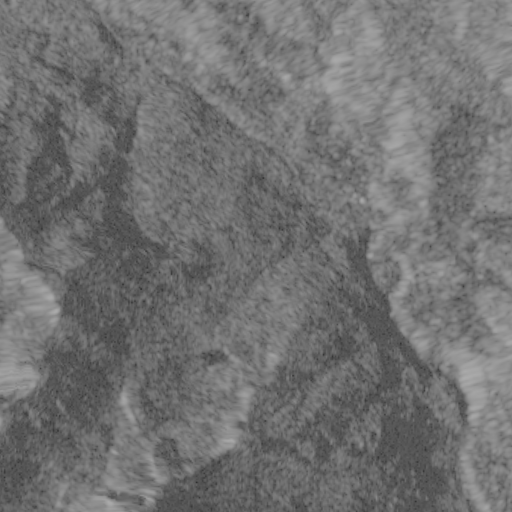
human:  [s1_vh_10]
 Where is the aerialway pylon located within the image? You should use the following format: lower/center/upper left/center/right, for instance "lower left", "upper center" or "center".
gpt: The aerialway pylon is located in the center right of the image.
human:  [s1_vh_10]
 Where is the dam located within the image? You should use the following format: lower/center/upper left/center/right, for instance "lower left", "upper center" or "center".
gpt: The dam is located in the lower right of the image.
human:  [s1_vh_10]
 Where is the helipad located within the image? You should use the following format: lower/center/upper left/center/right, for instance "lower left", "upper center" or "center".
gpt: The helipad is located in the center right of the image.
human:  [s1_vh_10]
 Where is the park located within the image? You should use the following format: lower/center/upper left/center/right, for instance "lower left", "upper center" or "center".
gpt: The park is located in the center right of the image.
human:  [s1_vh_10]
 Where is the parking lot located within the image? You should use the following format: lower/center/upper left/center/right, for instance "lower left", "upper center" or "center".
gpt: The parking lot is located in the upper right of the image.
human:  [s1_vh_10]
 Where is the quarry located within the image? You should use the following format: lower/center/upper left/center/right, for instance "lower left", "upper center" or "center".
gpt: The quarry is located in the upper right of the image.
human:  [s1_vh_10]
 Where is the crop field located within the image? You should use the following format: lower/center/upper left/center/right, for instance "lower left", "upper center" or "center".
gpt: There is no crop field in the image.

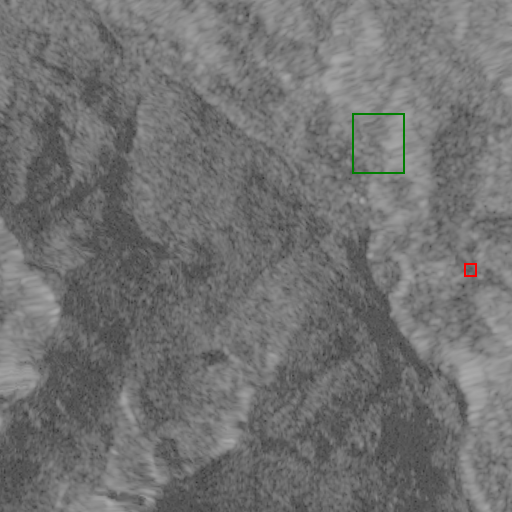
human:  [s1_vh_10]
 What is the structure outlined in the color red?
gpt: The structure outlined in red is a parking lot.
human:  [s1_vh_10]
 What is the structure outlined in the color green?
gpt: The structure outlined in green is a quarry.
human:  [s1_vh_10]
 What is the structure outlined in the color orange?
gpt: There is no orange outline.